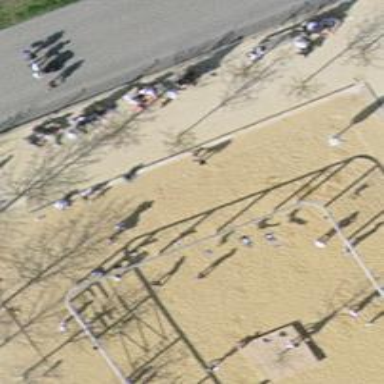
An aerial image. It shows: Playground with swings.